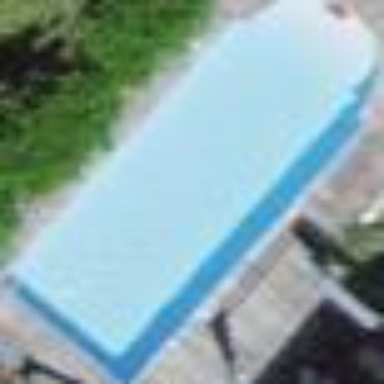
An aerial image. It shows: Swimming pool located in leisure land.